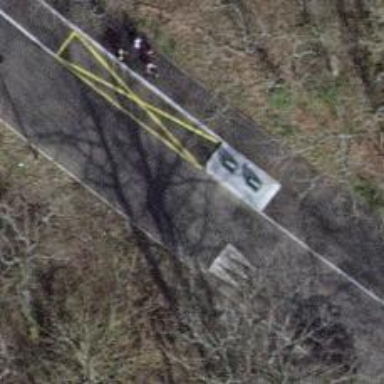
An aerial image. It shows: Path.